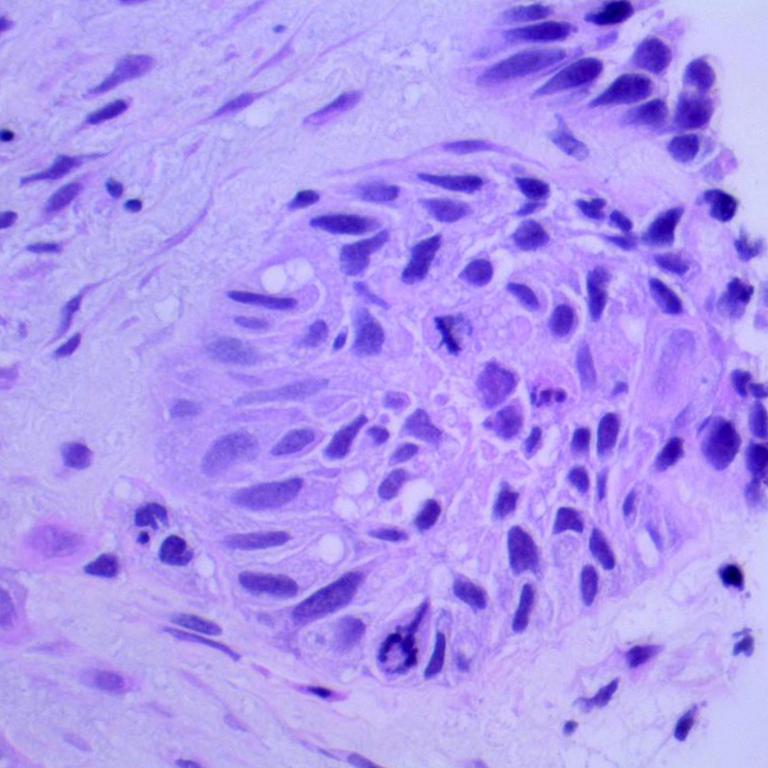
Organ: lung
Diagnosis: squamous carcinomas